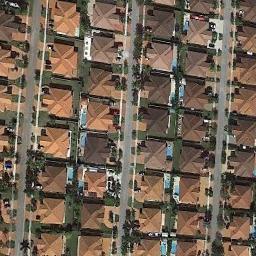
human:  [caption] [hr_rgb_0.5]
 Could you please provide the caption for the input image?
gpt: A dense residential area has lots of houses of the same style while some roads go through the residential area .

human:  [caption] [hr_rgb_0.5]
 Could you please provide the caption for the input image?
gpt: The dense residential is next to the road .

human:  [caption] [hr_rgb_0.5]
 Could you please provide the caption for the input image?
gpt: There are many roads and neatly arranged houses and trees and many vehicles in densely populated areas .

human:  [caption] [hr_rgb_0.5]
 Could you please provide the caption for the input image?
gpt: There is a green space in the middle of the house .

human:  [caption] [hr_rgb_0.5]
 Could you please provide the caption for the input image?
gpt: There are many brown buildings arranged neatly on dense residential area .